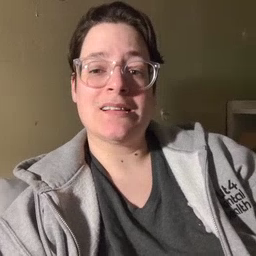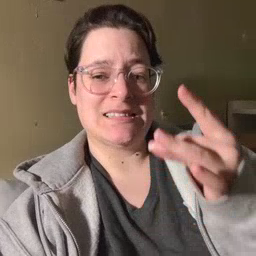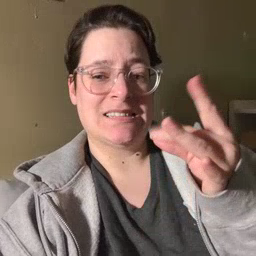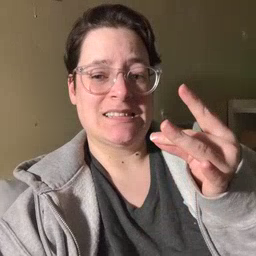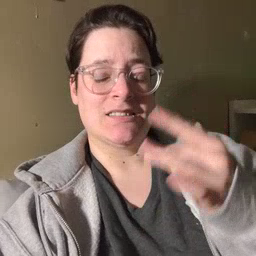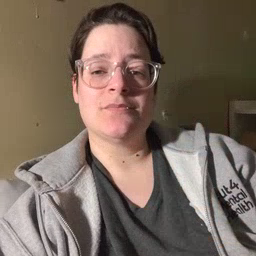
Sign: sticky